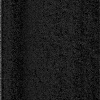
Atmospheric dust classification: dusty